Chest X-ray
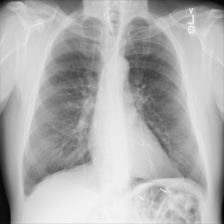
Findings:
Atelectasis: negative
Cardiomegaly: negative
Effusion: negative
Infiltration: negative
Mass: negative
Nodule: positive
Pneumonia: negative
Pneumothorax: negative
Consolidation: negative
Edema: negative
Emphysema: negative
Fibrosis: negative
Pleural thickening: negative
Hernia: negative